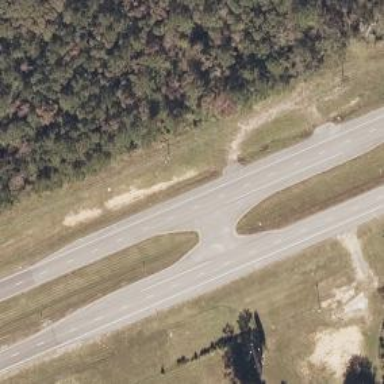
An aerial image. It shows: Trunk highway.